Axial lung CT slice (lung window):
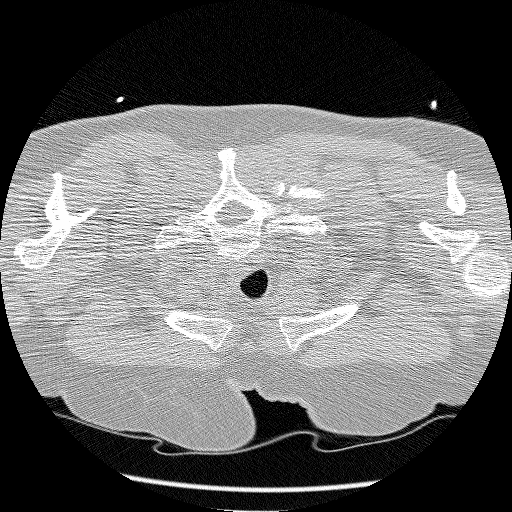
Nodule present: no